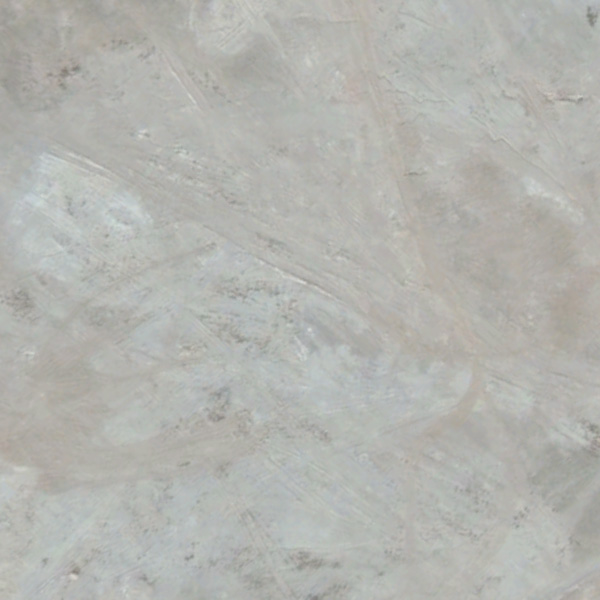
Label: BareLand